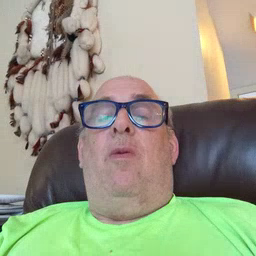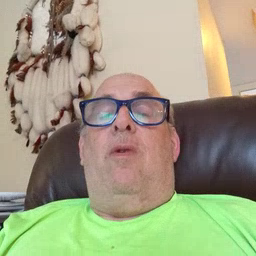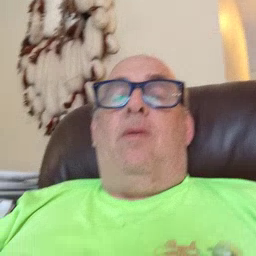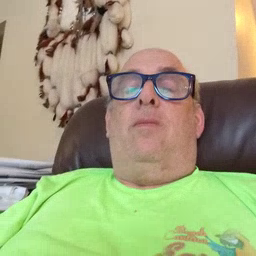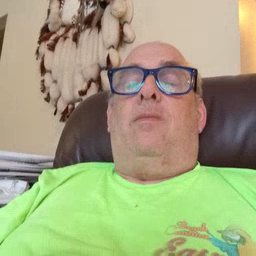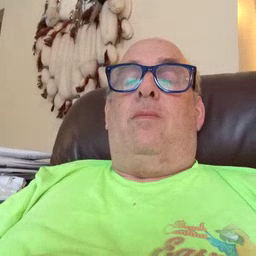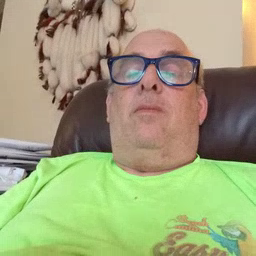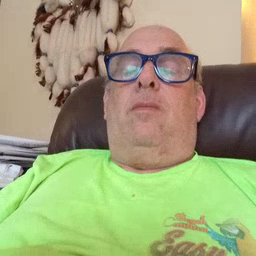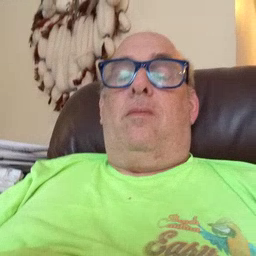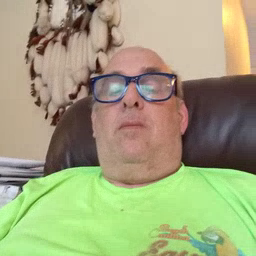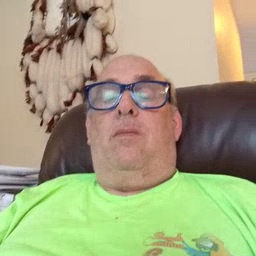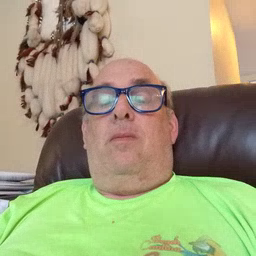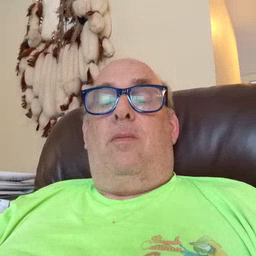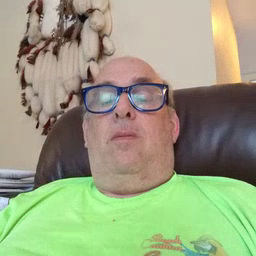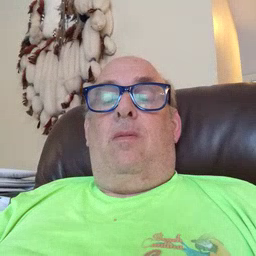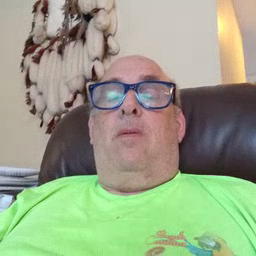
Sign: snow